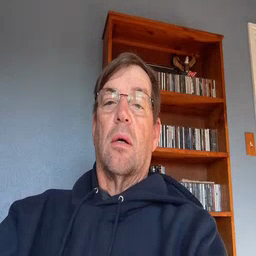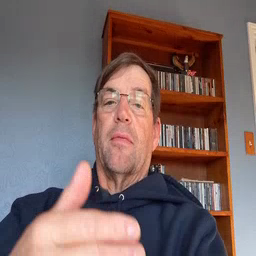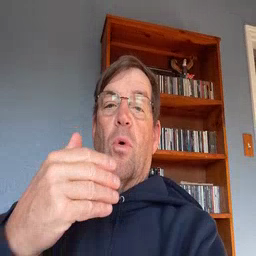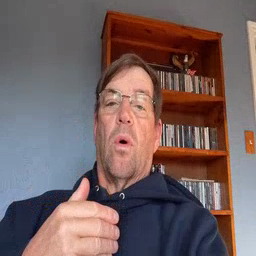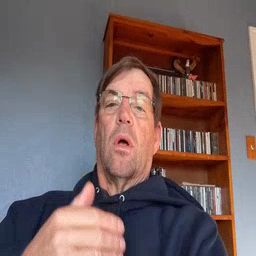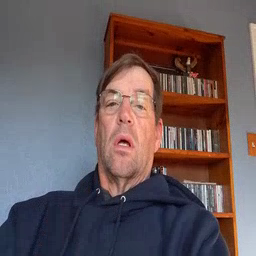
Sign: before